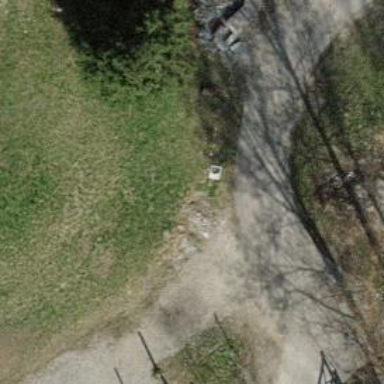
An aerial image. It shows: Concrete driveway designated as service road.